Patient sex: M
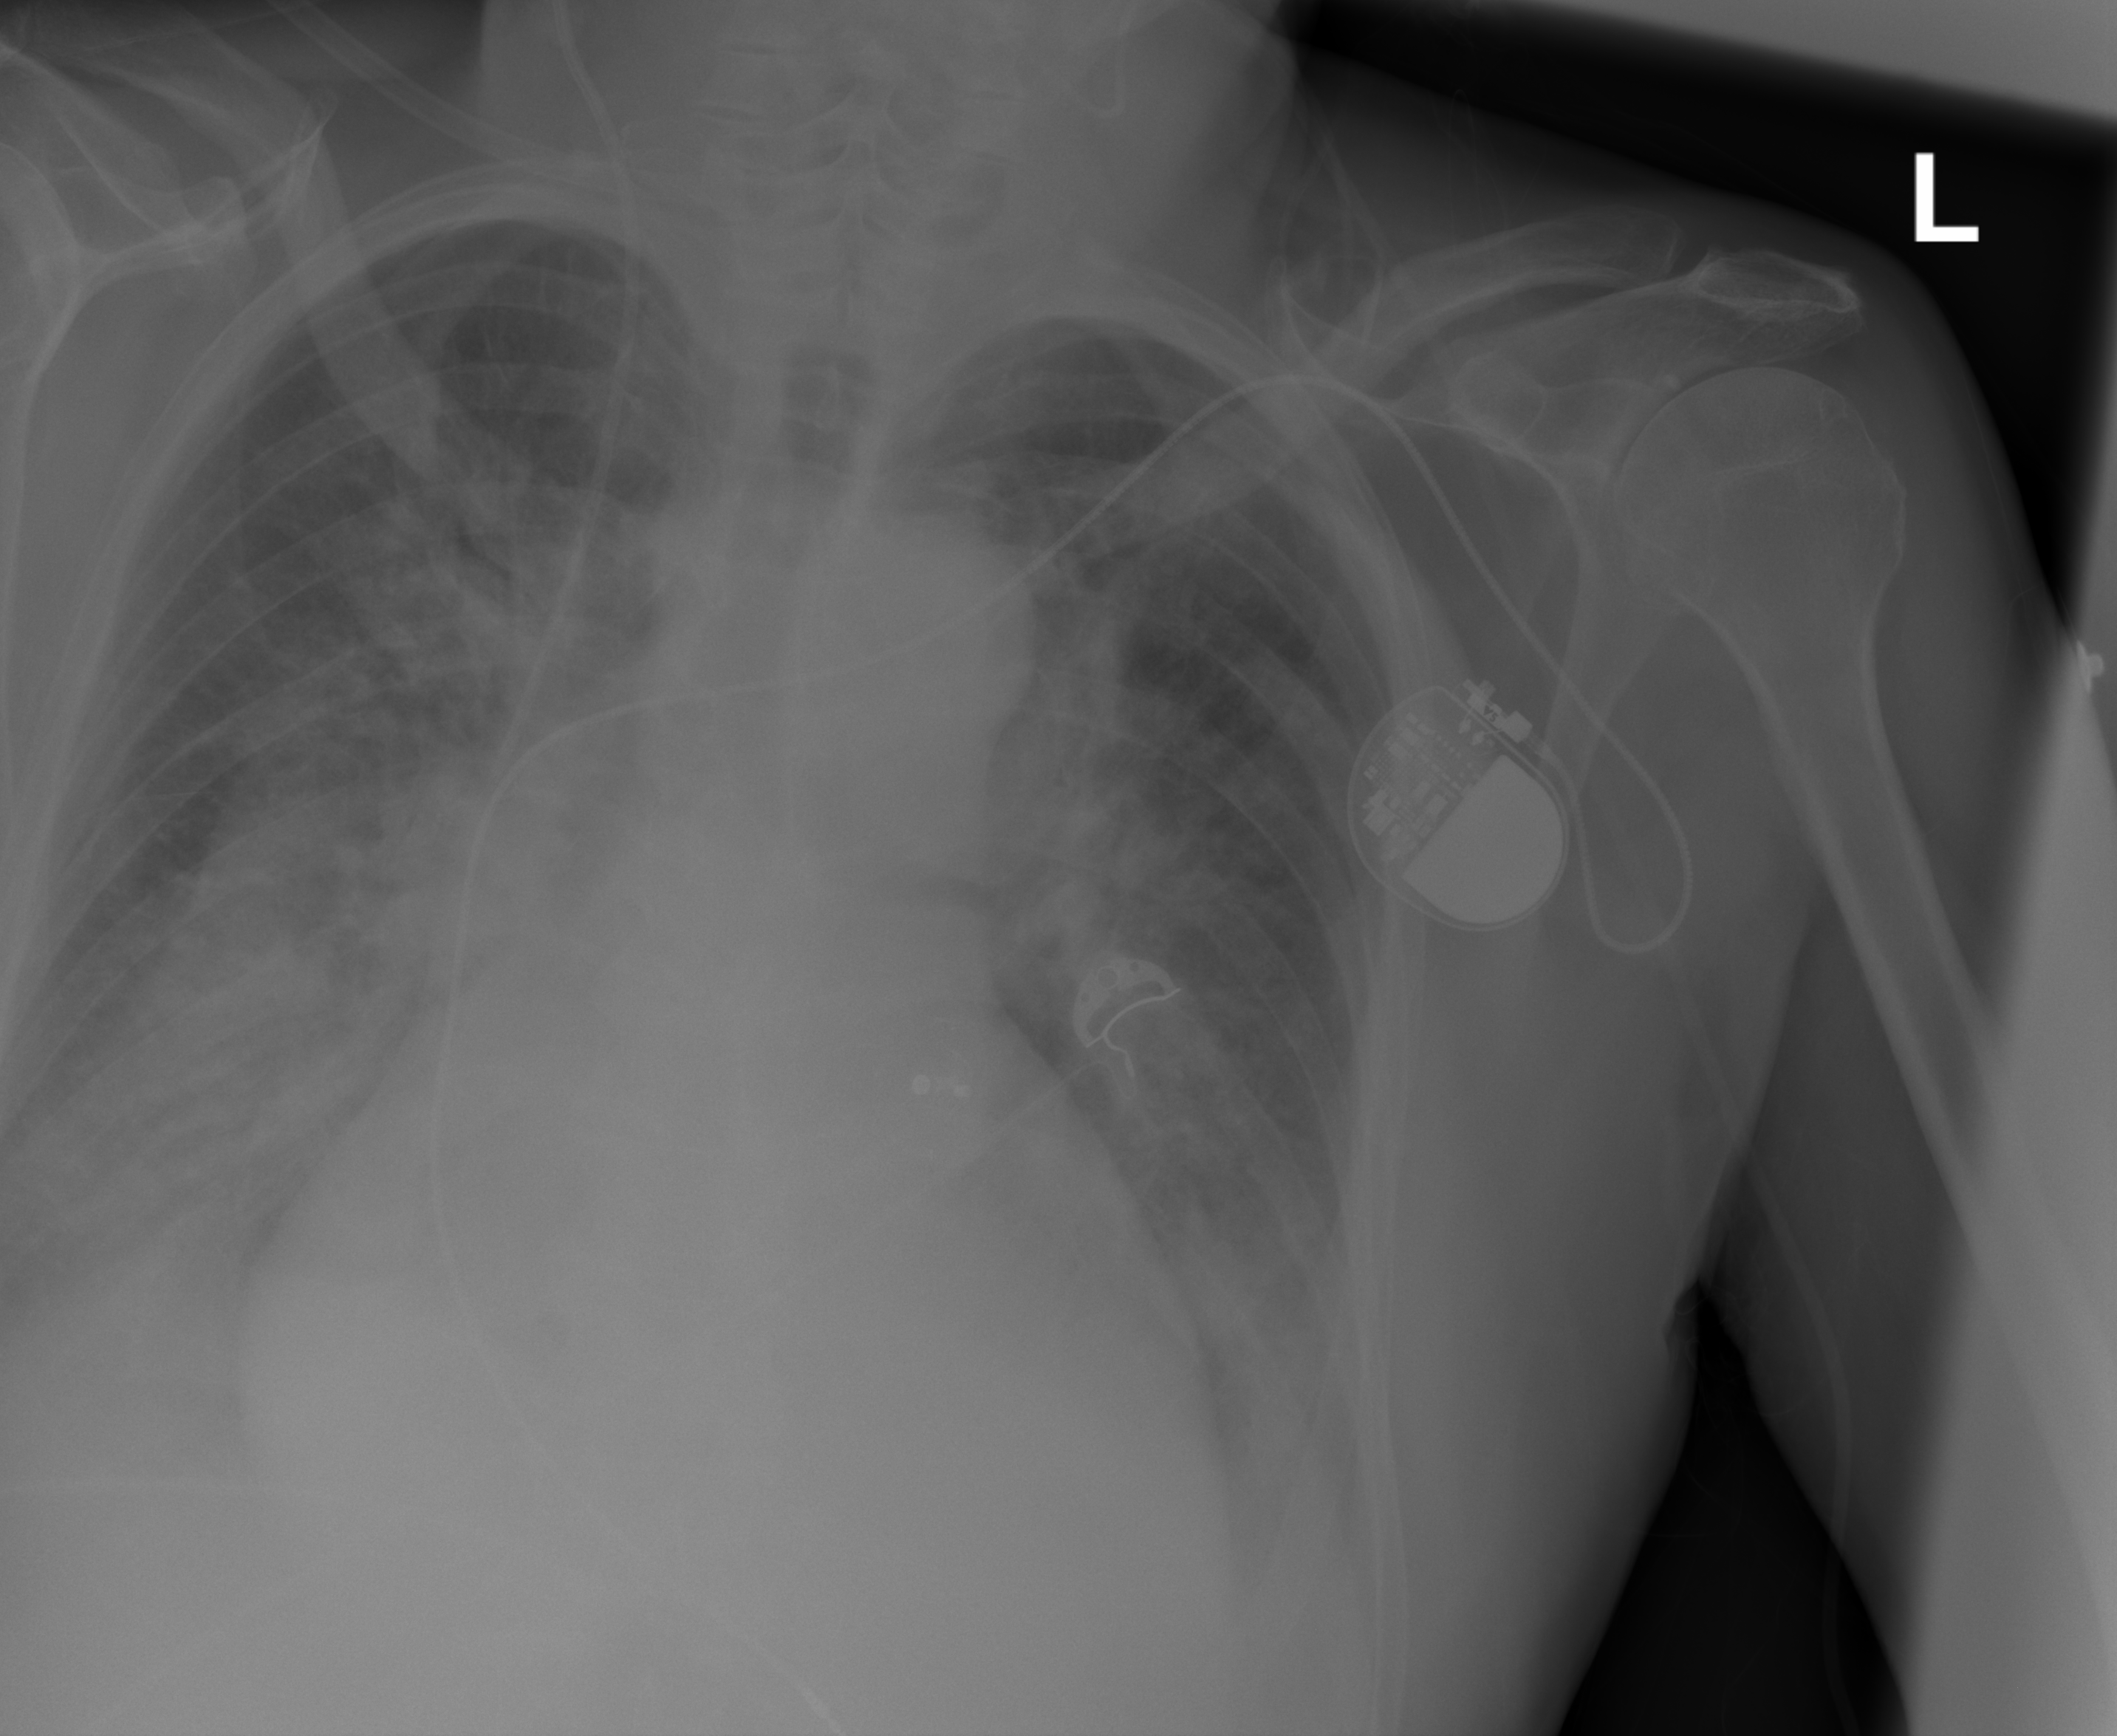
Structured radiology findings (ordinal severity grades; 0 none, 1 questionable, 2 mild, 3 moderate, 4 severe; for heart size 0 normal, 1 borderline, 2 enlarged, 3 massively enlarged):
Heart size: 2
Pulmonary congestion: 3
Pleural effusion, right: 0
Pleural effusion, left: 2
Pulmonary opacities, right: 3
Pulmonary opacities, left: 2
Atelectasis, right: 3
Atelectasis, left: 3